Field crop: tomato
Growth stage: 1
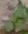
Species: solanum